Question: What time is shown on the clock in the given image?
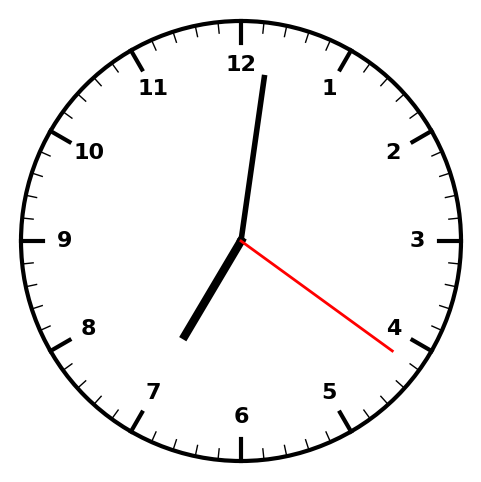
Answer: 07:01:21